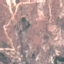
Label: HerbaceousVegetation